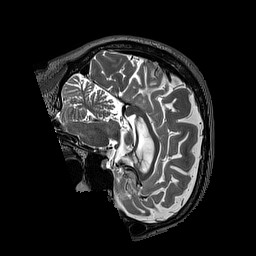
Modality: T2w
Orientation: sagittal
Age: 56
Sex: male
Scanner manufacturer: siemens
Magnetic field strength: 3 T
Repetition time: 3.2 s
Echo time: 0.567 s